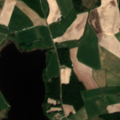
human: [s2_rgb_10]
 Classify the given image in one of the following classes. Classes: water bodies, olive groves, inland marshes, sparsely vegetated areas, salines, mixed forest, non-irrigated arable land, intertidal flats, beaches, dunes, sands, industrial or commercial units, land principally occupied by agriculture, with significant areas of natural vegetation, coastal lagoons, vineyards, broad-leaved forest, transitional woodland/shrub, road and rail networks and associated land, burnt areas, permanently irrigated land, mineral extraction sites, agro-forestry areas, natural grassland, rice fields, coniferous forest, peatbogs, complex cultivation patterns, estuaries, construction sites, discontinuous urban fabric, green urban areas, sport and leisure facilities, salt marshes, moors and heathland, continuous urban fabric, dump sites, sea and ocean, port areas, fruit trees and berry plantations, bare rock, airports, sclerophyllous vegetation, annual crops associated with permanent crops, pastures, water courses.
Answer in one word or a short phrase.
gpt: non-irrigated arable land, land principally occupied by agriculture, with significant areas of natural vegetation, coniferous forest, mixed forest, transitional woodland/shrub, water bodies